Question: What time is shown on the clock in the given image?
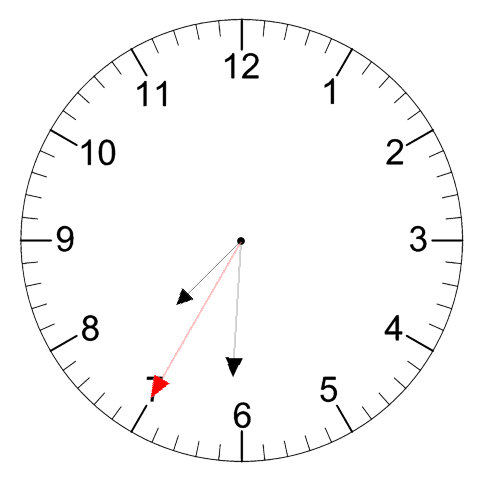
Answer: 07:30:35